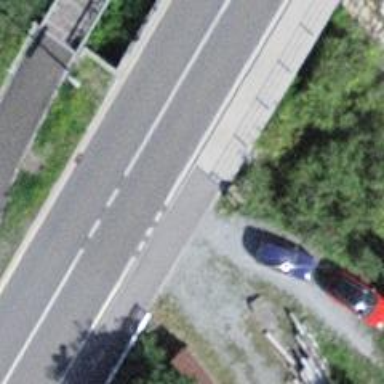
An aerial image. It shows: Asphalt sidewalk along the footway.